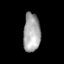
Tissue: lung
Cell type: Epithelial cells
Senescence score: 0.2423
Nuclear area (px): 640
Mean DAPI intensity: 167.462